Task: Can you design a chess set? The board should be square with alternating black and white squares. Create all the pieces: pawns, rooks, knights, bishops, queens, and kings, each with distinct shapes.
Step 5472:
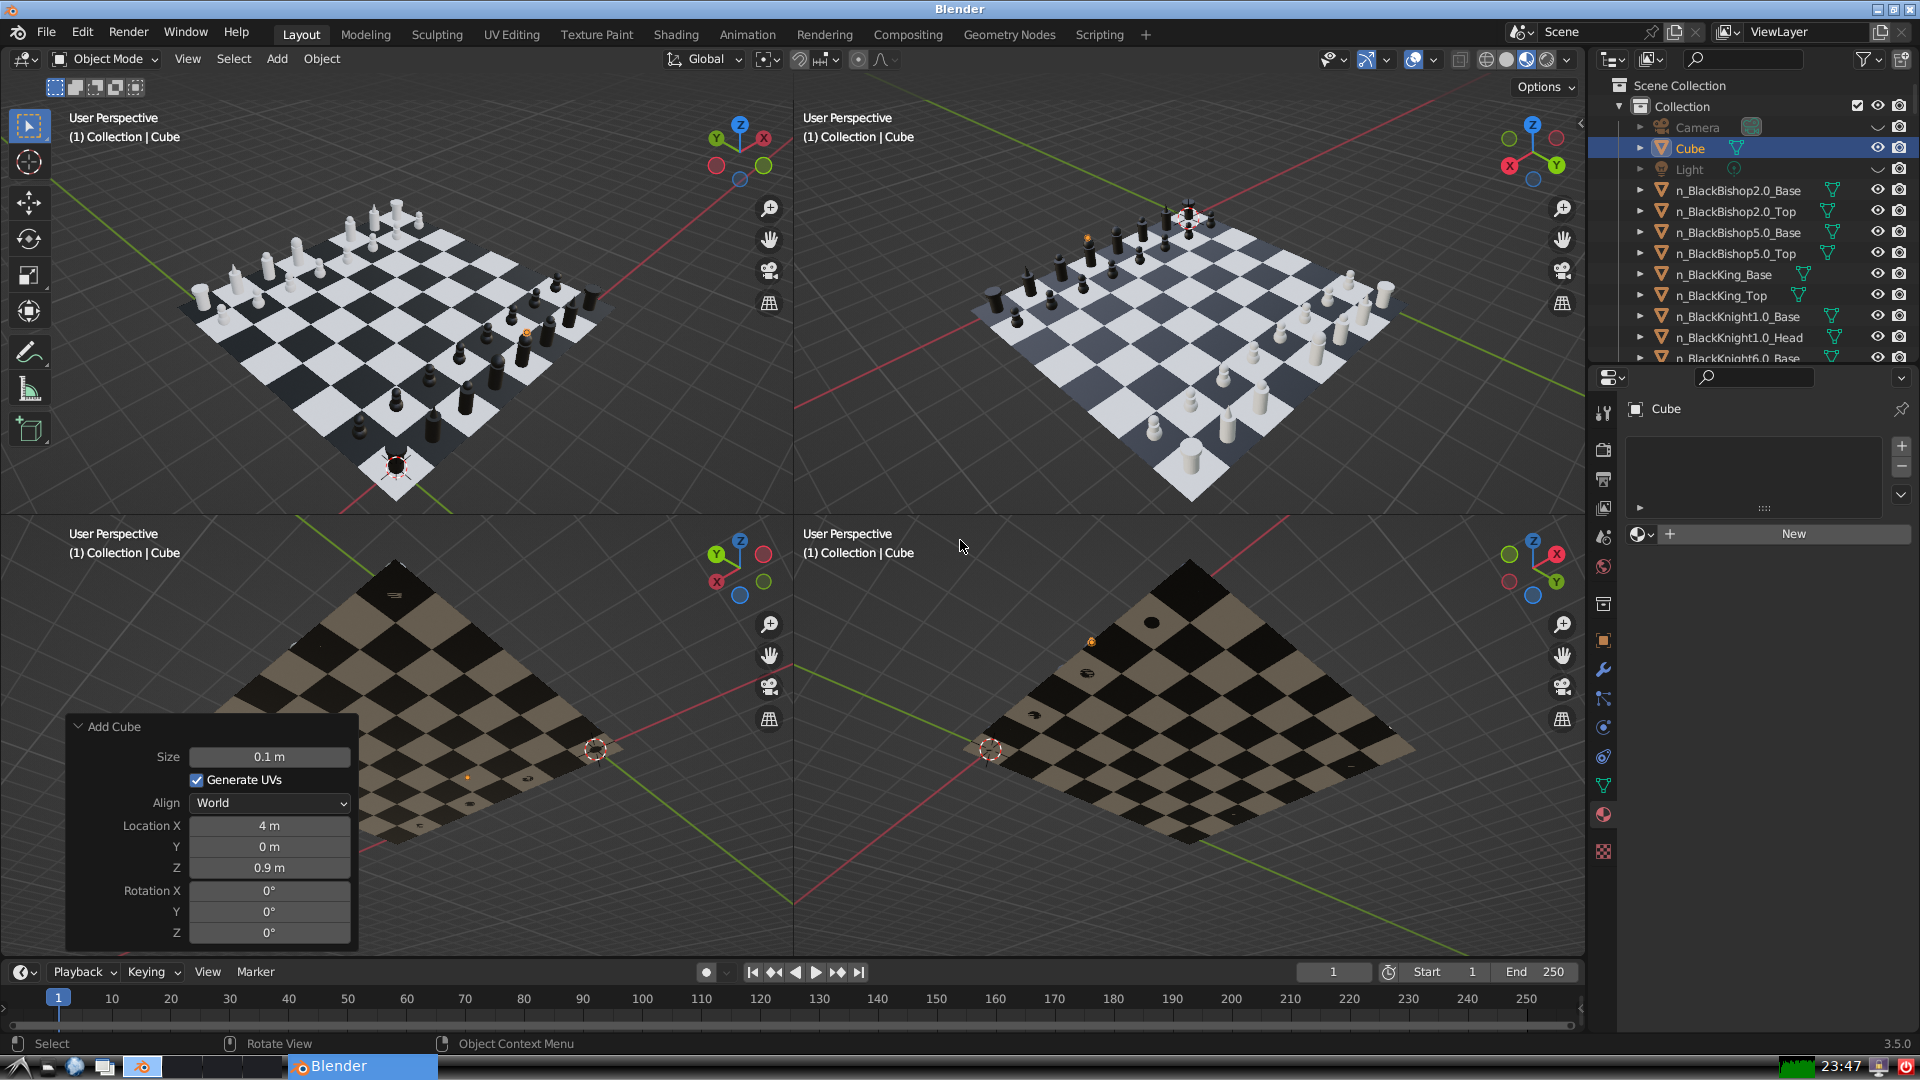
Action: {"mouse_move": [1608, 631]}